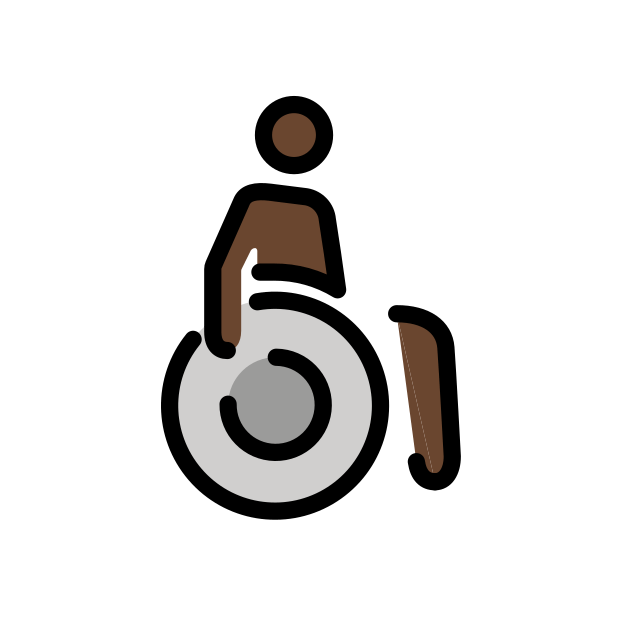
man in manual wheelchair: dark skin tone